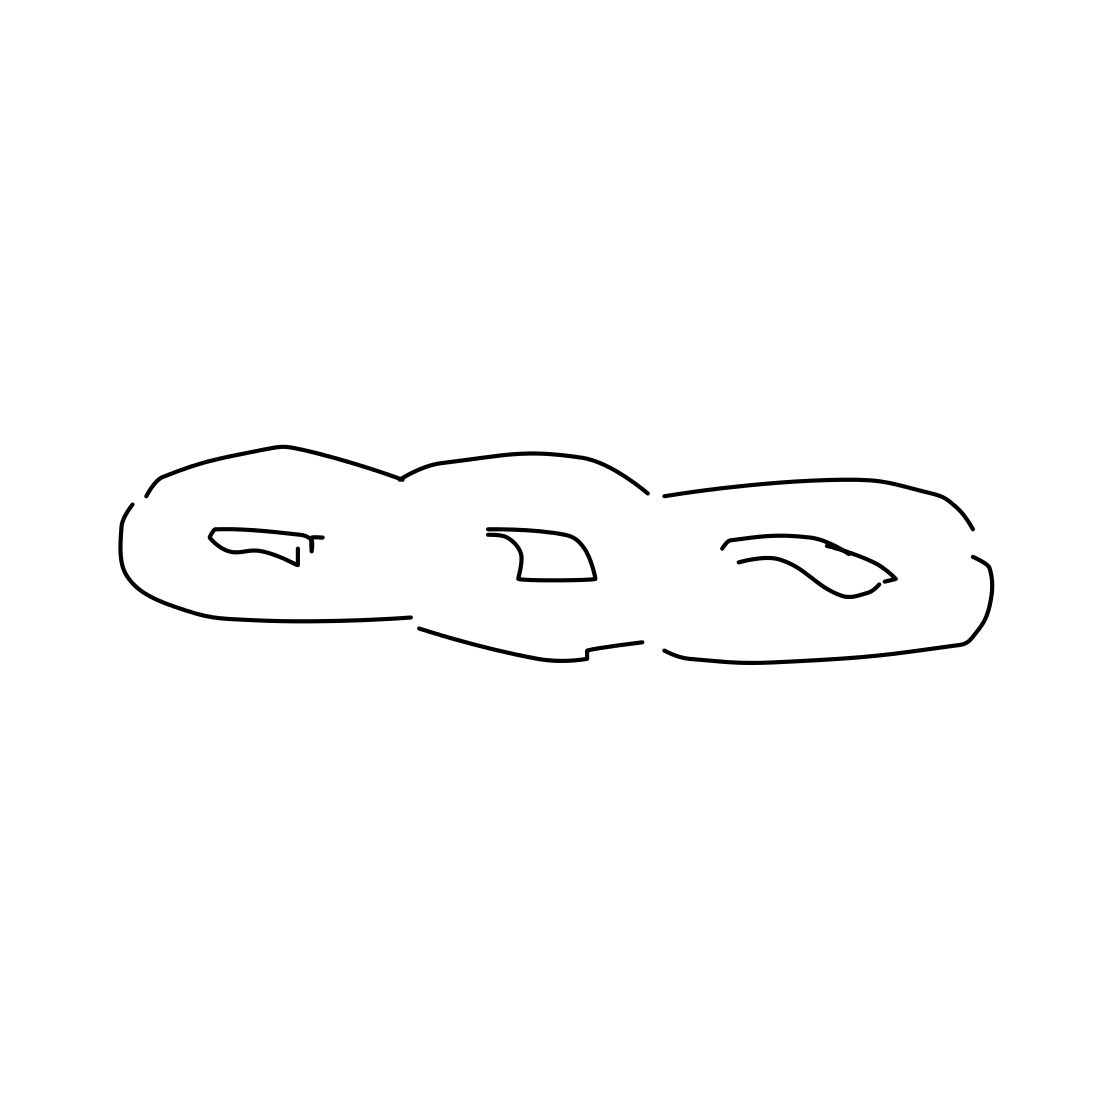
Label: bread